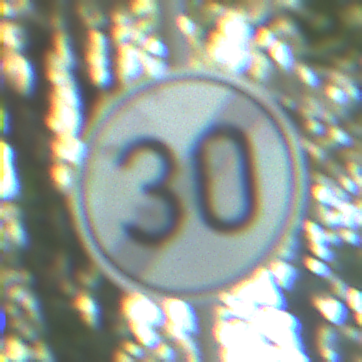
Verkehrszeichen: EndeGeschwindigkeit30
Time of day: Midday
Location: Outdoor (Nature)
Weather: Clear
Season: NotSpecified
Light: Natural